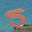
Label: 5